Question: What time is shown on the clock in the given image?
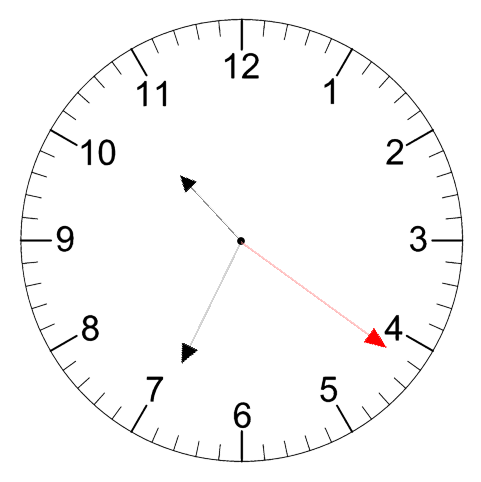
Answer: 10:34:21